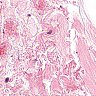
Metastatic tissue present: no